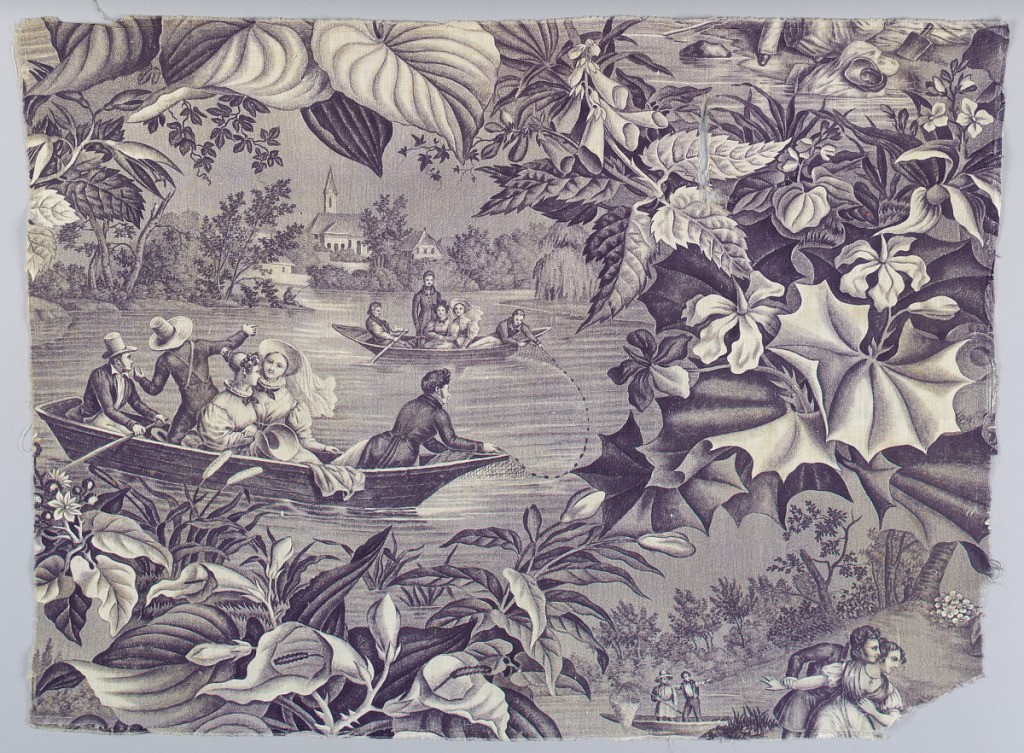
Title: Textile
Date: ca. 1845
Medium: cotton Technique: printed by engraved roller on plain weave; mordant for purple
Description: Fragment of printed fabric: finishing scene on lake with men and women in boats fishing with a net. Central scene framed by dense flowers and leaves. Color: purple. Less than one full repeat in height and width.